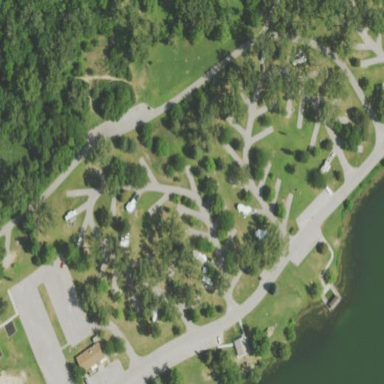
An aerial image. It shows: Campsite for tourism.